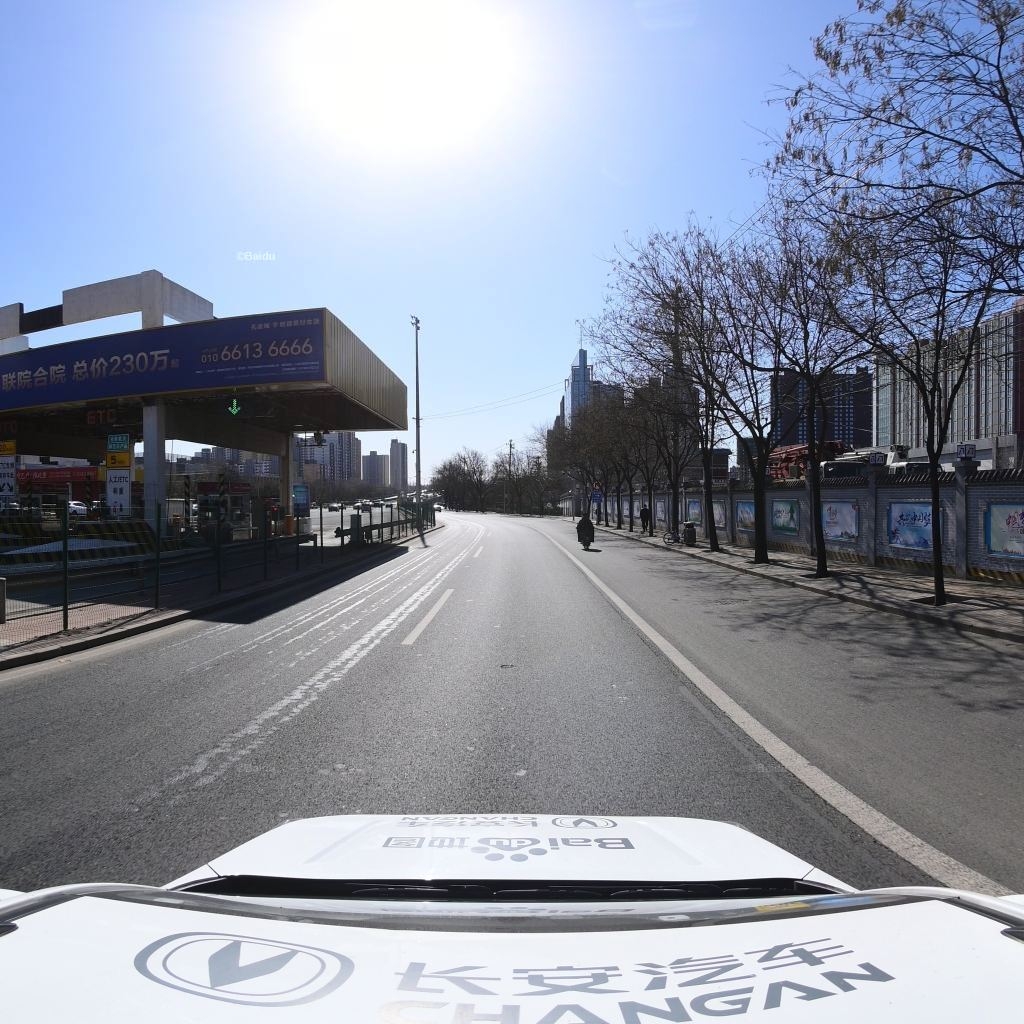
Region: Haidian
Road damage annotations: pothole, longitudinal crack, longitudinal patch